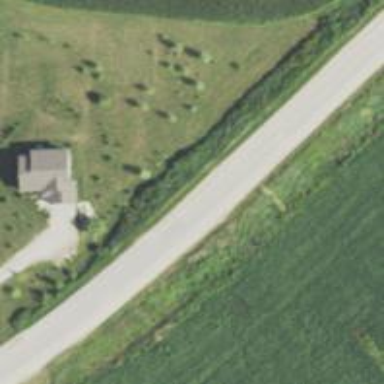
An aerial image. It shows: Secondary road.